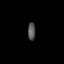
Tissue: prostate
Cell type: Myeloid cells
Senescence score: 0.326
Nuclear area (px): 130
Mean DAPI intensity: 85.631